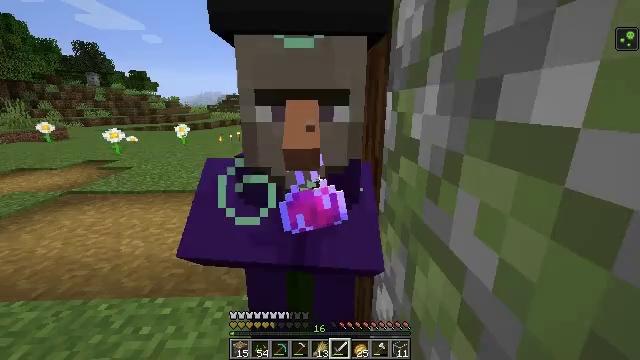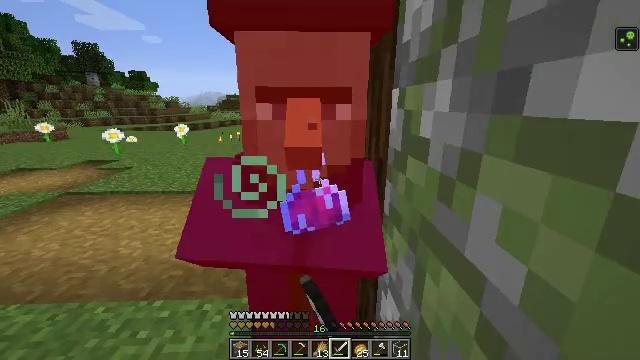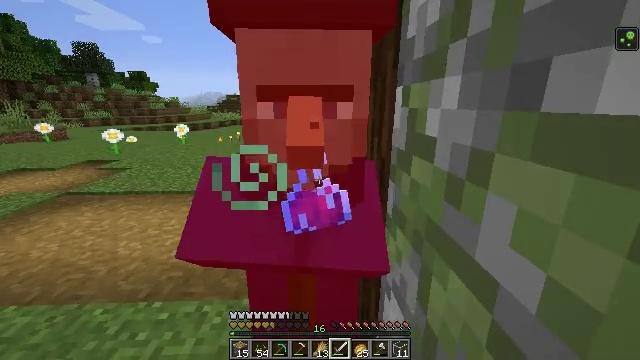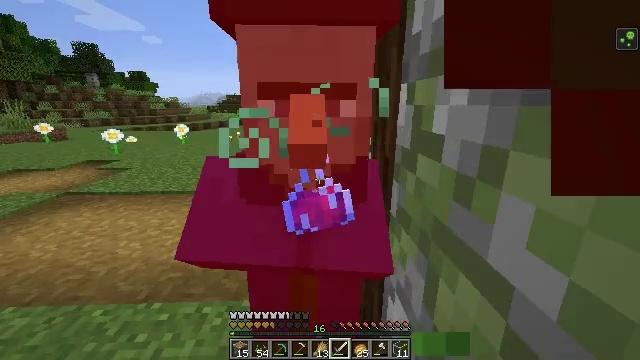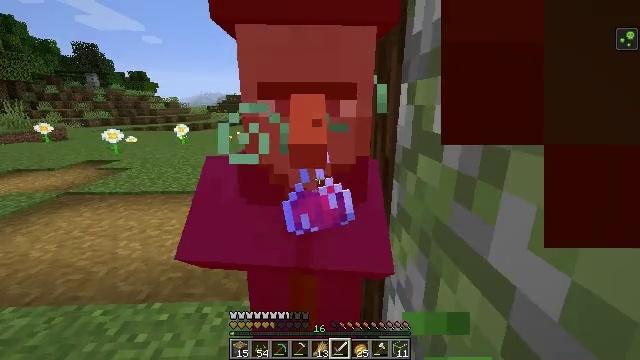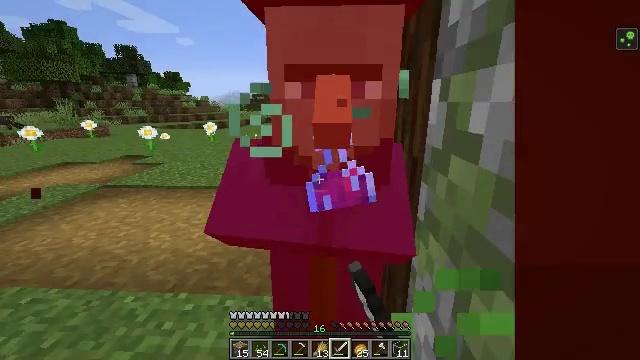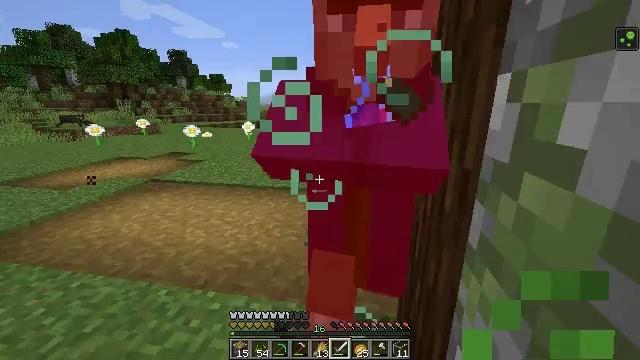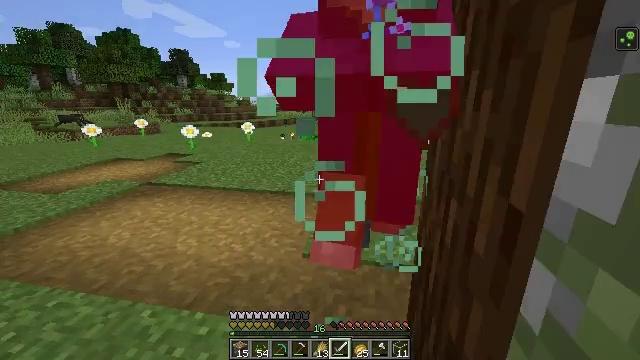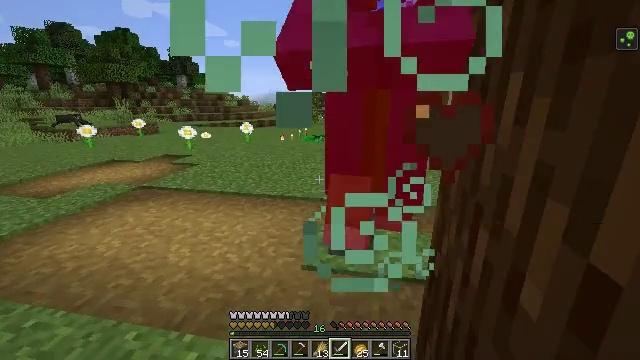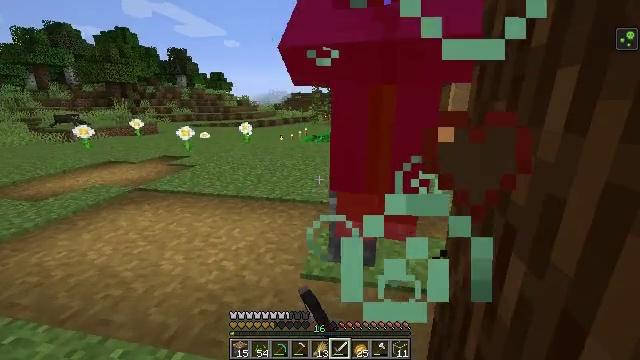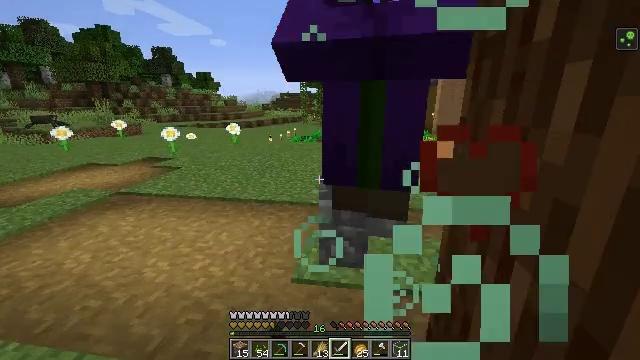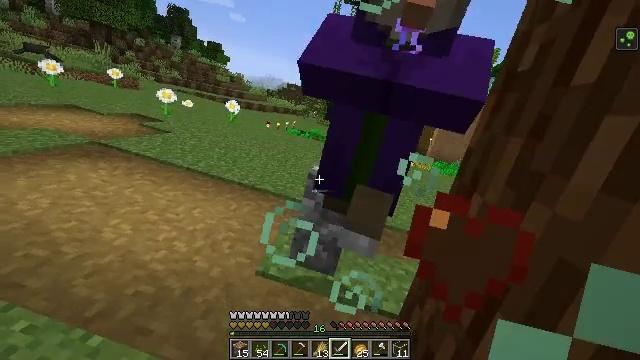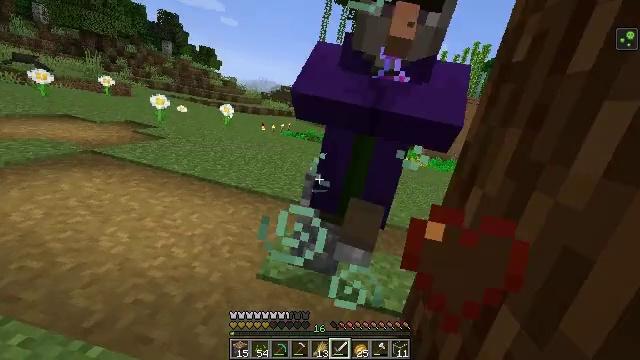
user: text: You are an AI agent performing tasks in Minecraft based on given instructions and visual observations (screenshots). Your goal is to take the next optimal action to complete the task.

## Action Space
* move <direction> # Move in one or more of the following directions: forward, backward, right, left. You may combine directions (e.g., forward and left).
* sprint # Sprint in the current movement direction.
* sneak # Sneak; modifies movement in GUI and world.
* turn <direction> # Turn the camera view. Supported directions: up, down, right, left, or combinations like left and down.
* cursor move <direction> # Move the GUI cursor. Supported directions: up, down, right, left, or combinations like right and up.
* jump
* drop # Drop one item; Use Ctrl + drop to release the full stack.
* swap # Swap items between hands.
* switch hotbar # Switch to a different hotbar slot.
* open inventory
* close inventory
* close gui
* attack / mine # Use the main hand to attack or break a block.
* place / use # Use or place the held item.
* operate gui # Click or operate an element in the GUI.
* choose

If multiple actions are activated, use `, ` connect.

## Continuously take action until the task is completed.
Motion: motion action
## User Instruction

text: Hunt the witch.
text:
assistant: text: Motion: attack / mine
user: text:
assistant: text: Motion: attack / mine
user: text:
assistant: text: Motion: no_op
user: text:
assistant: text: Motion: attack / mine
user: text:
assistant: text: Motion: move forward, turn left, attack / mine
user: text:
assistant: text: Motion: move forward, turn left, attack / mine
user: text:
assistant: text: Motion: move forward
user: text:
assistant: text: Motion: move forward, attack / mine
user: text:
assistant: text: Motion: attack / mine
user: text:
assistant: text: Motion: turn right, attack / mine
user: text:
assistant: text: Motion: turn right
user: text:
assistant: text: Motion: attack / mine
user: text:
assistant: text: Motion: attack / mine